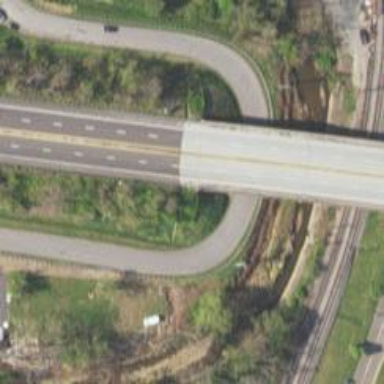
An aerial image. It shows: Bridge on trunk expressway.